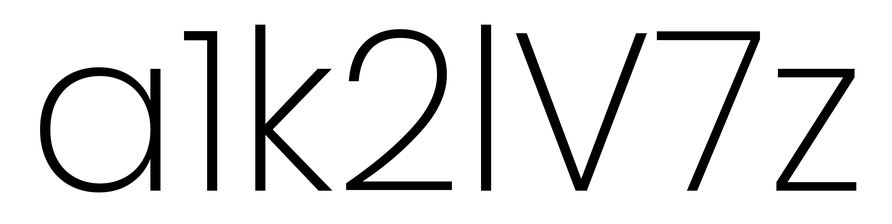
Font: Poppins-ExtraLight